Frequency: 99900
Velocity: 0,3100
Power: 42,2
Pulse duration: 0,0000001
Pass count: 1
Magnification: 10
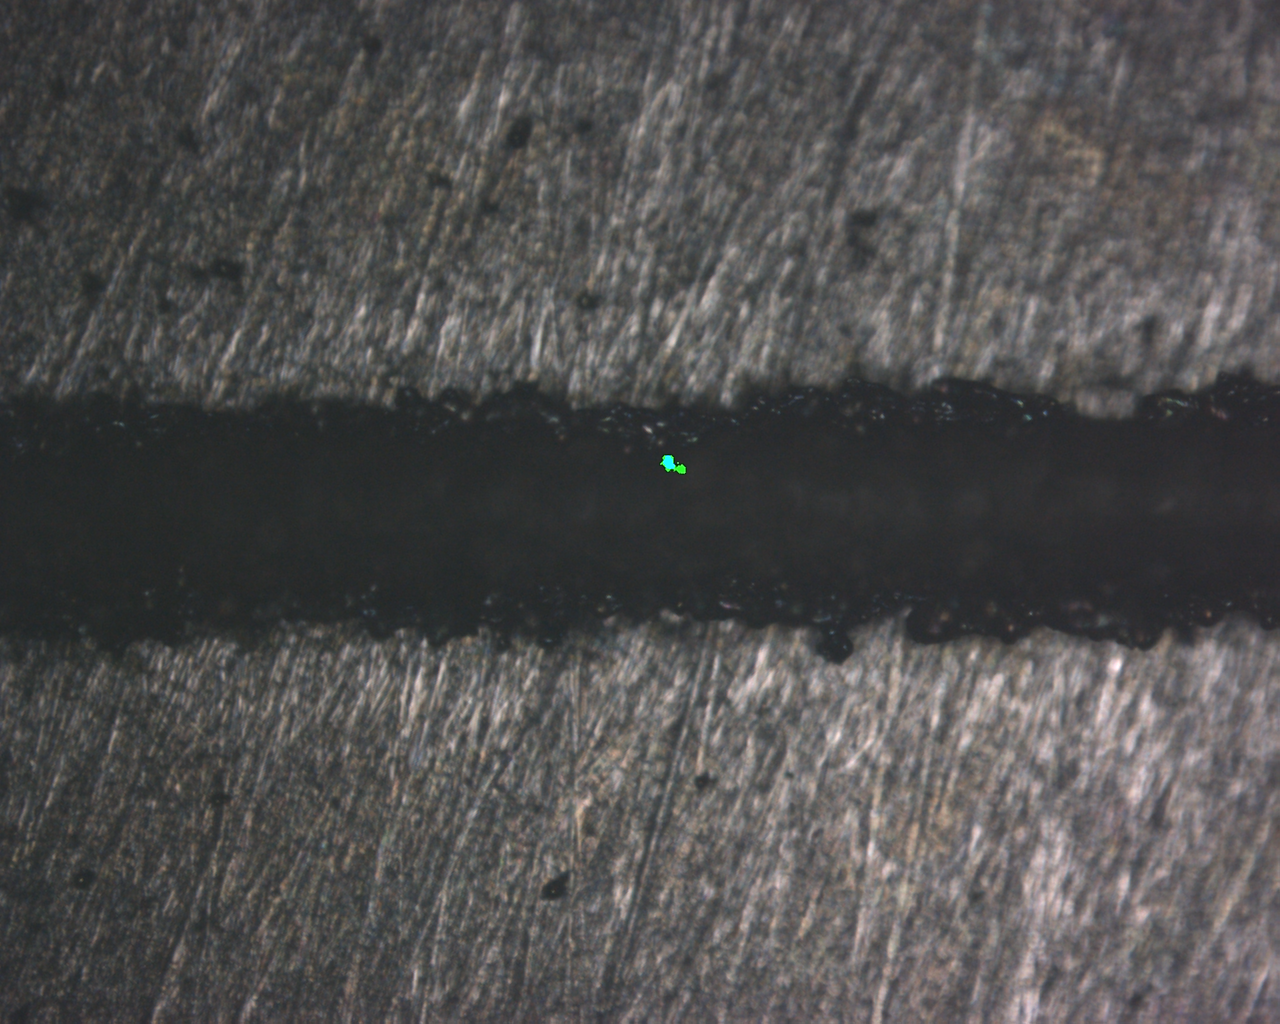
Measured width: 141.425
Other width: 111.821